高一 · 代数
下列函数的图象均与 $X$ 轴有交点, 其中不宜用二分法求交点横坐标的是（）.
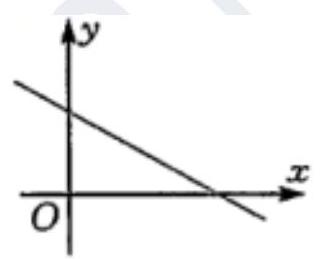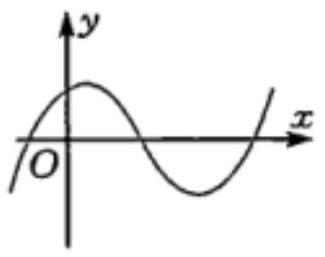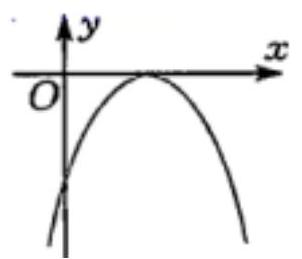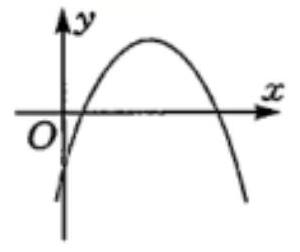
A.

B.

C.

D.

答案: C
解析: C

【解析】

由题可知: 利用二分法求函数与 $X$ 轴交点的横坐标该函数的零点必须是变号零点,所以根据这个条件可知, 不宜用二分法求交点横坐标的是选项 C

故选: C